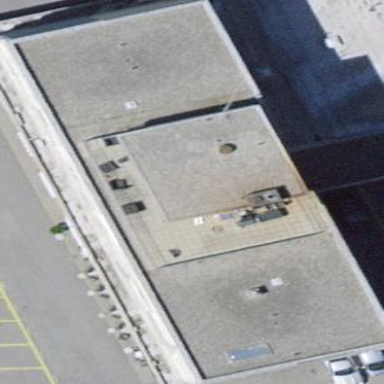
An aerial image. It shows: Office building.